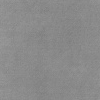
Atmospheric dust classification: dusty